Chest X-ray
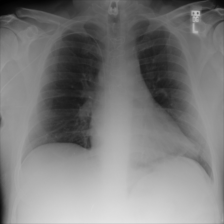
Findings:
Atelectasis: negative
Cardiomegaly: negative
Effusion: negative
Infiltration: negative
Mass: negative
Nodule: negative
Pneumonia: negative
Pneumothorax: negative
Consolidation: negative
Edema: negative
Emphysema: negative
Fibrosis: negative
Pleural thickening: negative
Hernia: negative